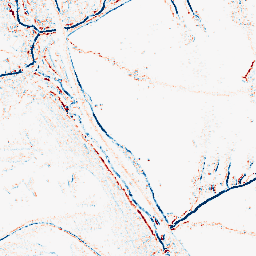
Category: morphological
Decomposition family: morphological_square
Decomposition parameters: operation: average
size: 3
Upsampling method: sinc_blackman
Upsampling parameters: scale: 4
kernel_size: 8
Upsampling scale: 4